Field crop: maize
Growth stage: 2
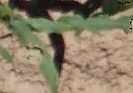
Species: maize